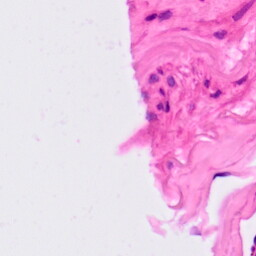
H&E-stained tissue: Lung